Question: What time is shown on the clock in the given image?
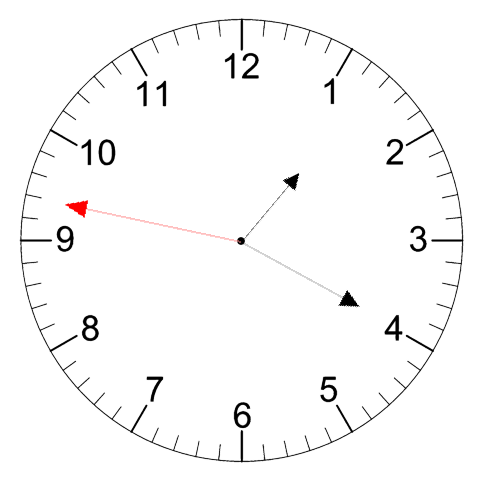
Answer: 01:19:47